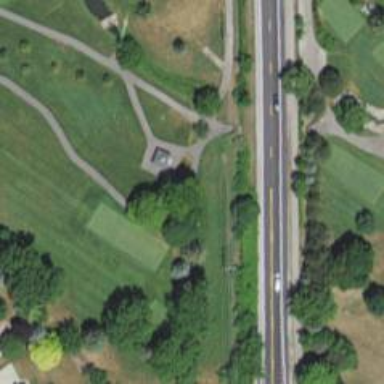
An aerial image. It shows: Service road designated as golf cart path.